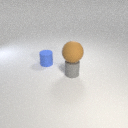
large brown rubber sphere above small gray rubber cylinder